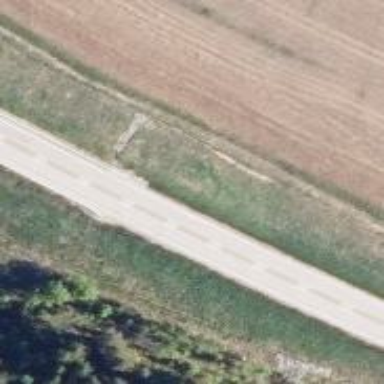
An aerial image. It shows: Asphalt motorroad with trunk classification.